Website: home-depot
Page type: customer-info-address
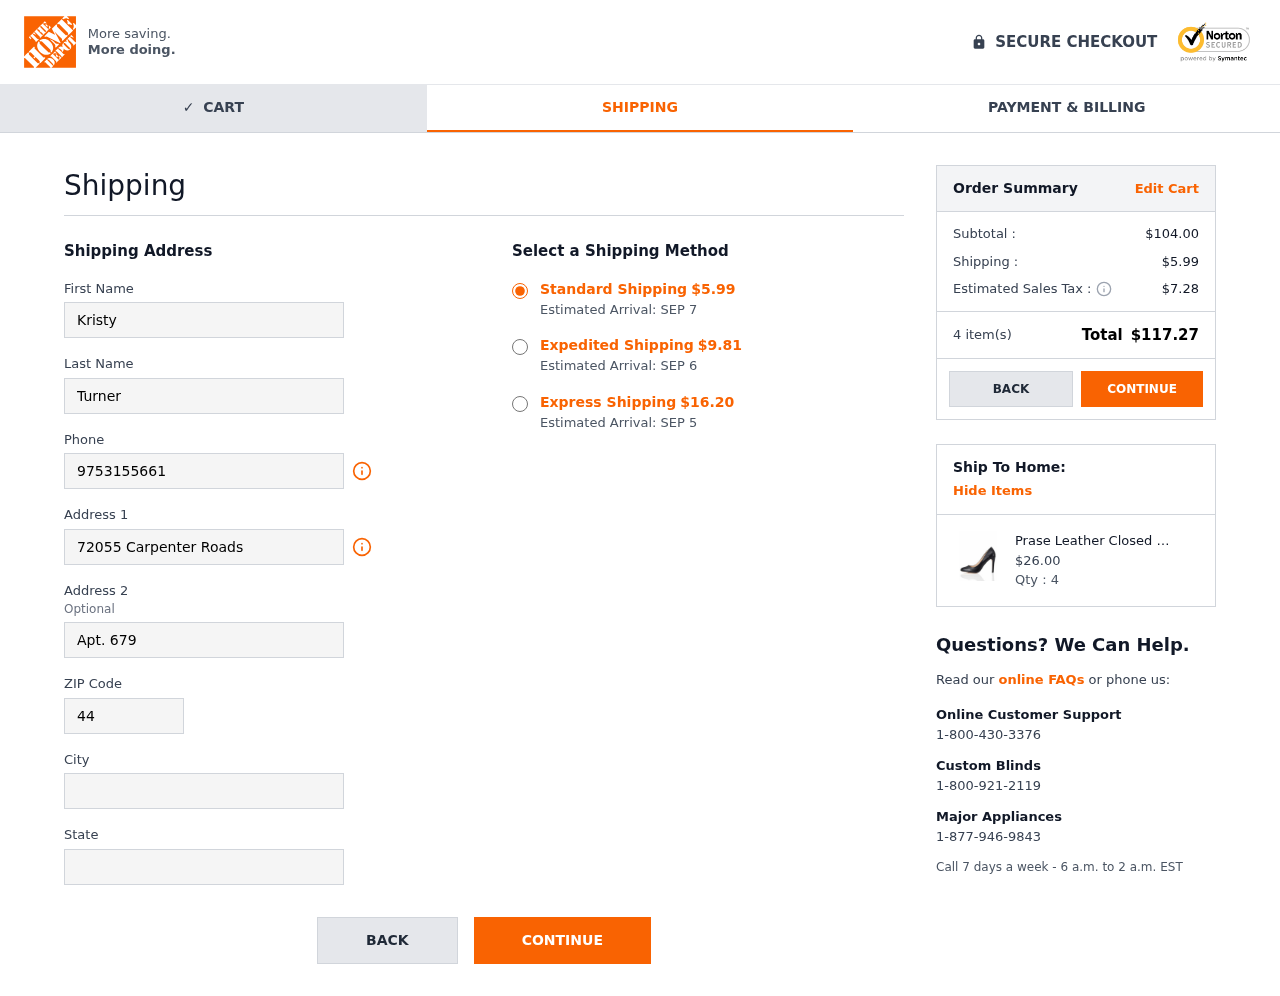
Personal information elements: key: PII_CITY
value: Georgeburgh
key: PII_FIRSTNAME
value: Kristy
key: PII_LASTNAME
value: Turner
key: PII_PHONE
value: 9753155661
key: PII_POSTCODE
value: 44041
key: PII_STATE
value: VI
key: PII_STREET
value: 72055 Carpenter Roads
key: PII_STREET2
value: Apt. 679
Product elements: key: PRODUCT1_NAME
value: Prase Leather Closed Toe Heels, Black (Black), 6 UK
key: PRODUCT1_PRICE
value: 26
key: PRODUCT1_QUANTITY
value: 4
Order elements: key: ORDER_SHIPPING_COST
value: $5.99
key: ORDER_DELIVERY_DATE
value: Estimated Arrival: SEP 7
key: ORDER_SHIPPING_COST_EXPEDITED
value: $9.81
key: ORDER_DELIVERY_DATE_EXPEDITED
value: Estimated Arrival: SEP 6
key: ORDER_SHIPPING_COST_EXPRESS
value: $16.20
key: ORDER_DELIVERY_DATE_EXPRESS
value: Estimated Arrival: SEP 5
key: ORDER_SUBTOTAL
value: $104.00
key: ORDER_TAX
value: $7.28
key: ORDER_NUM_ITEMS
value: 4 item(s)
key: ORDER_TOTAL
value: $117.27